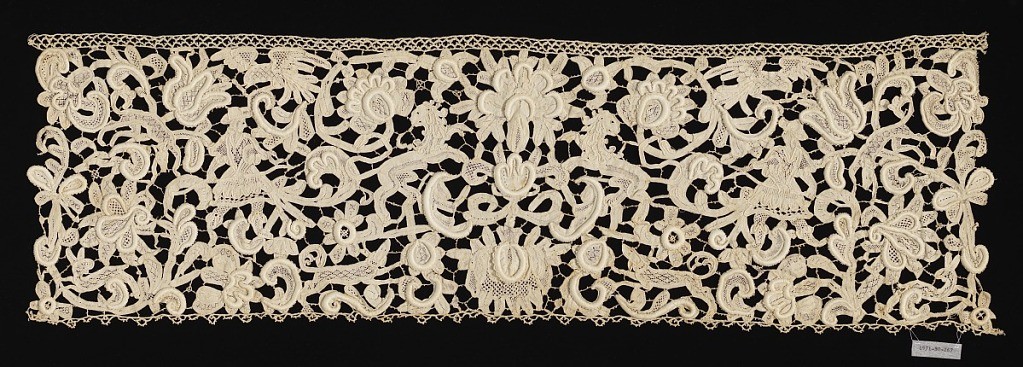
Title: Fragment
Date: late 17th century
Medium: linen Technique: lace of early premade tape with needle fillings and raised work added
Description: Fragment of a wide band with a design of hunters, lions, eagles, and dogs.